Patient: sex F, age 56
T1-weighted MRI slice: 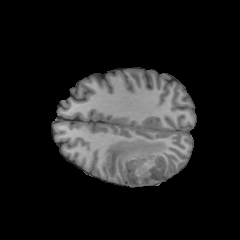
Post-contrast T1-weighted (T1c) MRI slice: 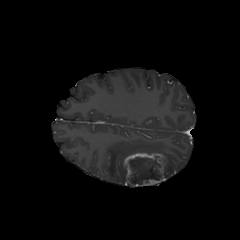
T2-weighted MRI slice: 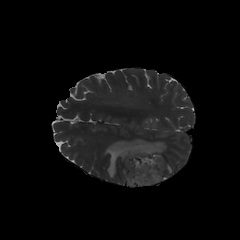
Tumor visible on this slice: yes
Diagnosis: Glioblastoma, IDH-wildtype
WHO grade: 4